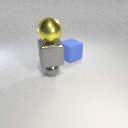
small gray metal sphere below large yellow metal sphere